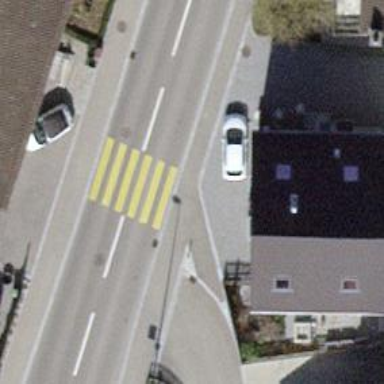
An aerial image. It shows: Zebra crossing on the road.